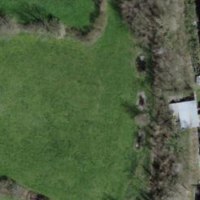
EUNIS habitat code: 24
Species observed at this site:
Allium ursinum
Lamium galeobdolon